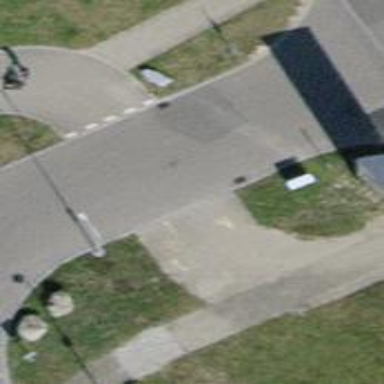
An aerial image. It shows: Uncontrolled and unmarked road crossing.